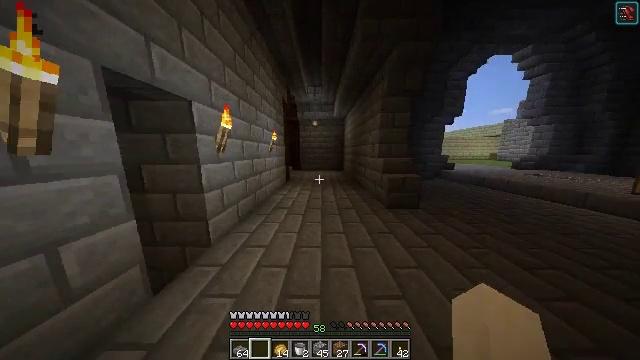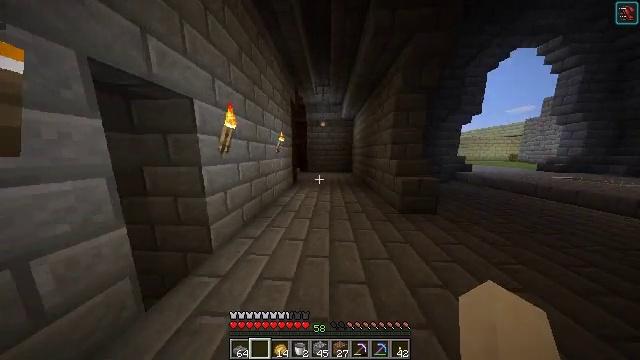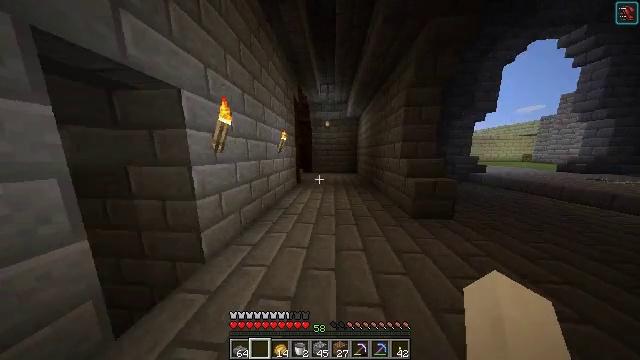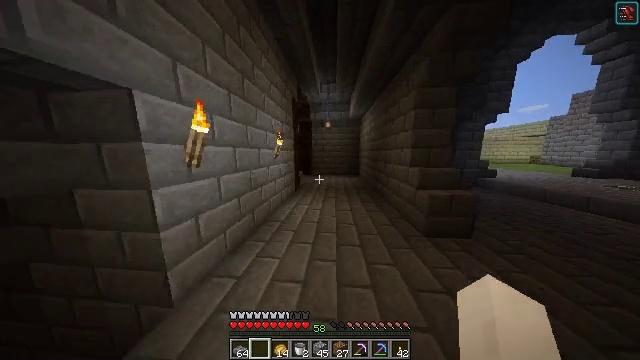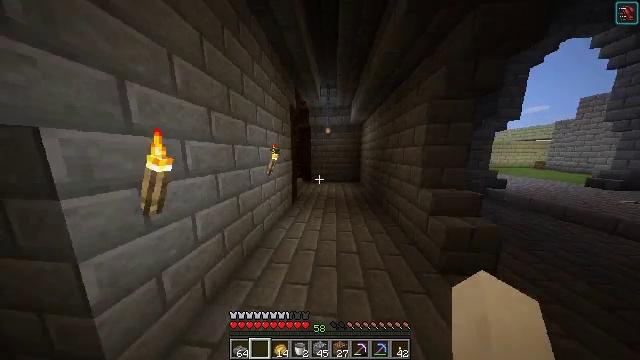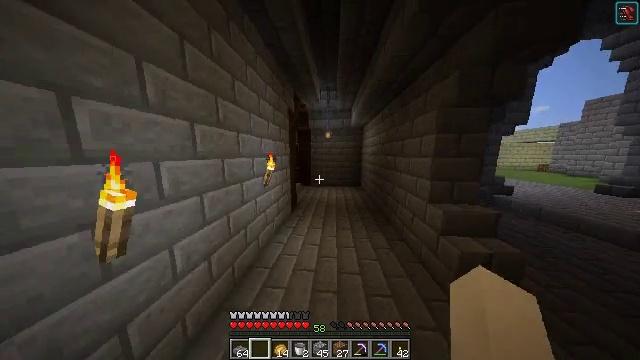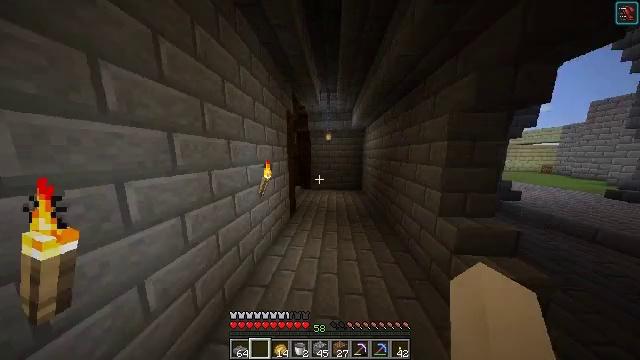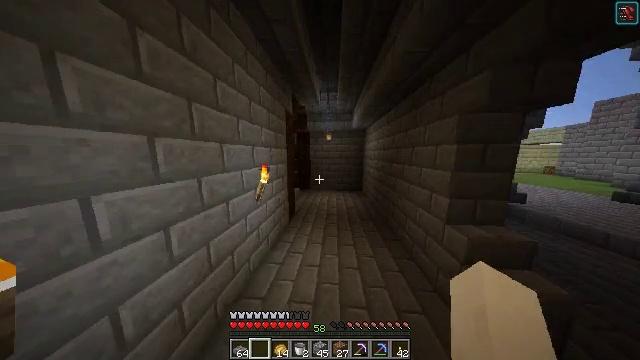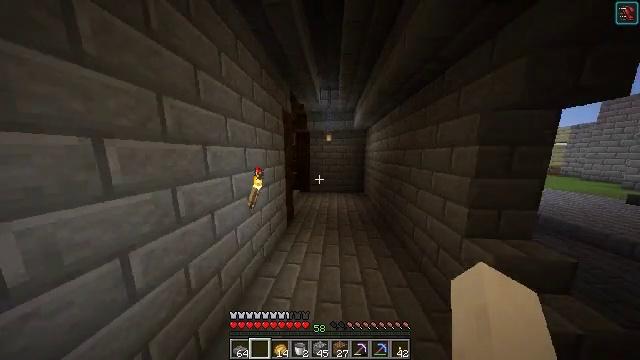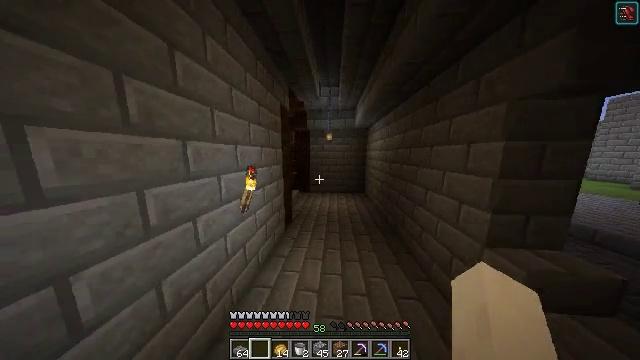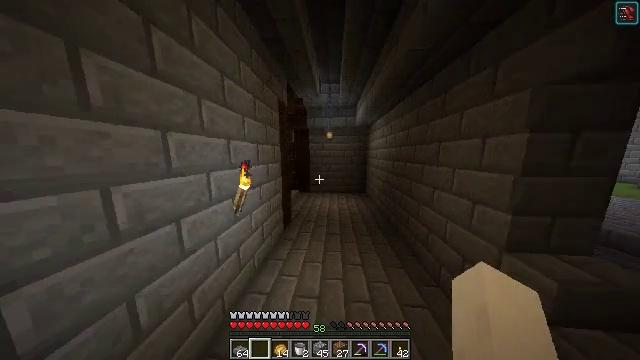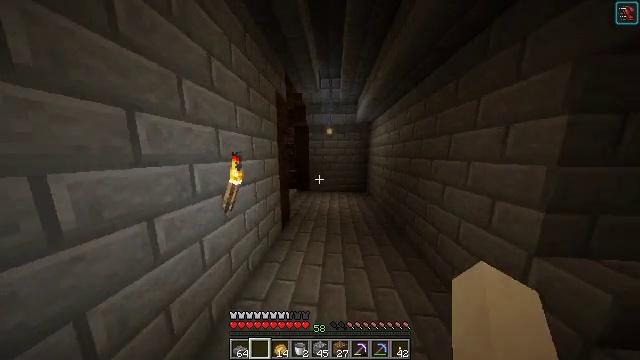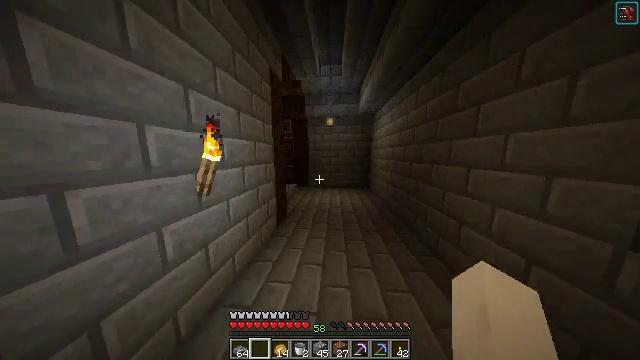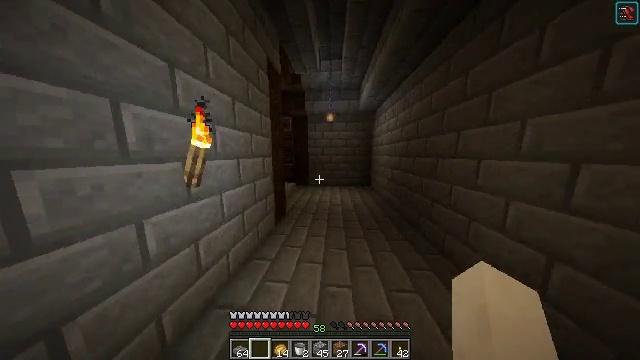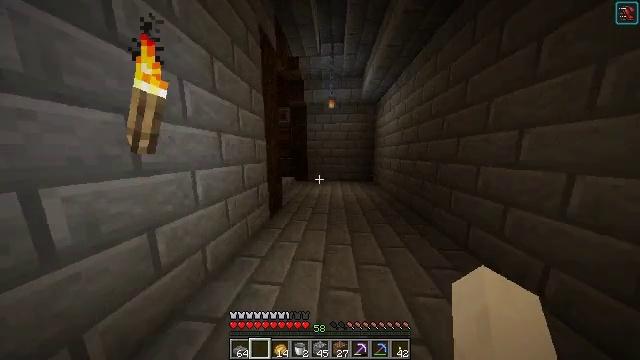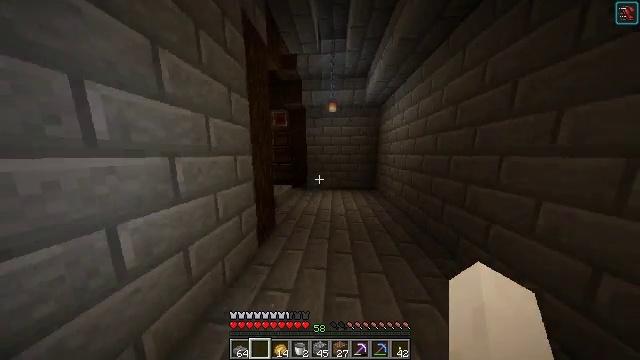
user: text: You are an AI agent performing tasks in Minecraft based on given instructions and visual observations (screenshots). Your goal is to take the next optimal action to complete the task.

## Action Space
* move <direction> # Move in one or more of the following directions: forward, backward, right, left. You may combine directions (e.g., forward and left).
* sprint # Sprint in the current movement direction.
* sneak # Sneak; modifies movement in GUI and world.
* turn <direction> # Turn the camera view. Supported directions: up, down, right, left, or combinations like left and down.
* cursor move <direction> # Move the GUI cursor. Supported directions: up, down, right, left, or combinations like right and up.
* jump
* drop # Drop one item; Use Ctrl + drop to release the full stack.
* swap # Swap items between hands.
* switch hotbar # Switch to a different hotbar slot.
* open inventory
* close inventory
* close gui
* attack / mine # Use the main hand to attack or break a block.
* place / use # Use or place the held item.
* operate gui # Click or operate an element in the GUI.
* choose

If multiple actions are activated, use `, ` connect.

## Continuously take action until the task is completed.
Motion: motion action
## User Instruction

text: Break the torch to collect it.
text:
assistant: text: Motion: move forward, turn left
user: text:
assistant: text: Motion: move forward, turn left
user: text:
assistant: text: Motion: move forward, jump
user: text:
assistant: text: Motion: move forward, jump
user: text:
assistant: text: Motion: move forward, jump
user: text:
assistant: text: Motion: move forward, jump
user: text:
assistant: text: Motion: move forward, jump
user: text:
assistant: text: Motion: move forward, jump
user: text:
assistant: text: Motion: move forward, jump
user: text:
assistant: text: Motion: move forward, jump
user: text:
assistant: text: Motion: move forward, jump
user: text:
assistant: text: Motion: move forward, jump
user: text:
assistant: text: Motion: move forward, jump
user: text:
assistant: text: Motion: move forward, jump
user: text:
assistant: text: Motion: move forward, jump
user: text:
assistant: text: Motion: move forward, jump
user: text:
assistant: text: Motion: move forward, jump
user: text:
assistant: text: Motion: move forward, jump
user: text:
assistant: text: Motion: move forward, jump
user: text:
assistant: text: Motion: move forward, jump
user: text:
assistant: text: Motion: move forward, turn left
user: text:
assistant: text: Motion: move forward, turn left
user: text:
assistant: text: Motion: move forward, turn left
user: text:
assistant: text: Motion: move forward and move right, turn left
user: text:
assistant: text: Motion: move forward and move right, turn left and up
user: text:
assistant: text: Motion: move forward and move right, turn left and up
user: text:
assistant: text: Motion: move forward and move right, turn left and up
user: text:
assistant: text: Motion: move forward and move right, turn left and up
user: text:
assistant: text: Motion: move forward and move right, turn left and up
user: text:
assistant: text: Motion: move forward and move right, turn left and up